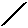
Label: line